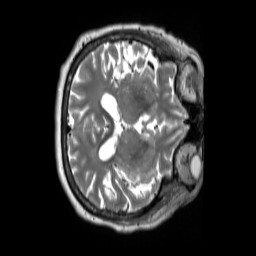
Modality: T2w
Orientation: axial
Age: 60
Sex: female
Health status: ill
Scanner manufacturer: siemens
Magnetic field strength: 3 T
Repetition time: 2.8 s
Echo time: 0.326 s